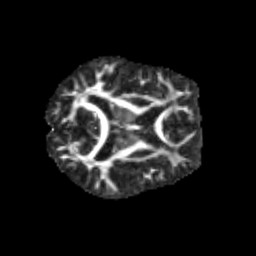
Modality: FA
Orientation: axial
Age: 11
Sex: male
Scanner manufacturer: siemens
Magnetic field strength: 3 T
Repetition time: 3.8 s
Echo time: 0.07 s